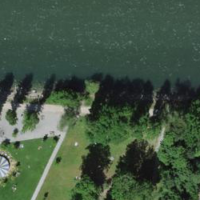
EUNIS habitat code: 25
Species observed at this site:
Certhia brachydactyla
Episyrphus balteatus
Corvus corone
Cyanistes caeruleus
Anas platyrhynchos
Fringilla coelebs
Sylvia atricapilla
Turdus merula
Phylloscopus collybita
Larus michahellis
Cygnus olor
Parus major
Mergus merganser
Milvus milvus
Turdus pilaris
Galeopsis tetrahit